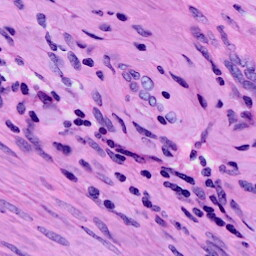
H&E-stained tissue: Cervix